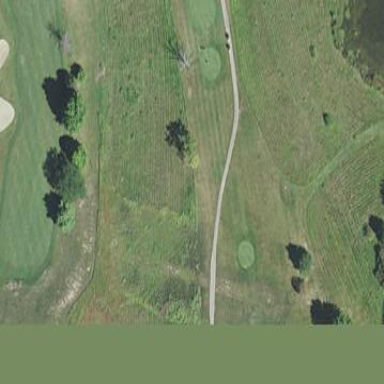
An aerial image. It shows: Rough area in golf course.